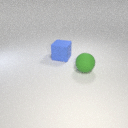
large blue rubber cube behind large green rubber sphere